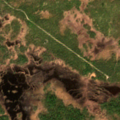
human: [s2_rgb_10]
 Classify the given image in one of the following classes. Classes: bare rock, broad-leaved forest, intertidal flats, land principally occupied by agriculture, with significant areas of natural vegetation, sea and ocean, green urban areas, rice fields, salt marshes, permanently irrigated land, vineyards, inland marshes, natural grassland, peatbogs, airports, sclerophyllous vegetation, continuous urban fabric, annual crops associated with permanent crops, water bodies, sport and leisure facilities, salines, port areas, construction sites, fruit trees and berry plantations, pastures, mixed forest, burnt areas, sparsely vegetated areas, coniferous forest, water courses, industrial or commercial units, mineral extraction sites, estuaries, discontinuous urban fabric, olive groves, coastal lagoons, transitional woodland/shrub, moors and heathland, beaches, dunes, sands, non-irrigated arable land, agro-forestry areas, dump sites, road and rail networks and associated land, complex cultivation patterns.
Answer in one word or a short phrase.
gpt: coniferous forest, transitional woodland/shrub, peatbogs